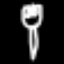
Label: fork